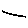
Label: line